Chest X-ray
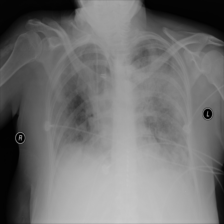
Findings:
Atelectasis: negative
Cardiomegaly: negative
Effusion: negative
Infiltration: positive
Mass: negative
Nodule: negative
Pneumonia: negative
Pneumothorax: negative
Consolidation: negative
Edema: negative
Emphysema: negative
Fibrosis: negative
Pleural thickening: negative
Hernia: negative